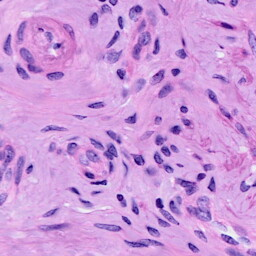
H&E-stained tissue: Cervix